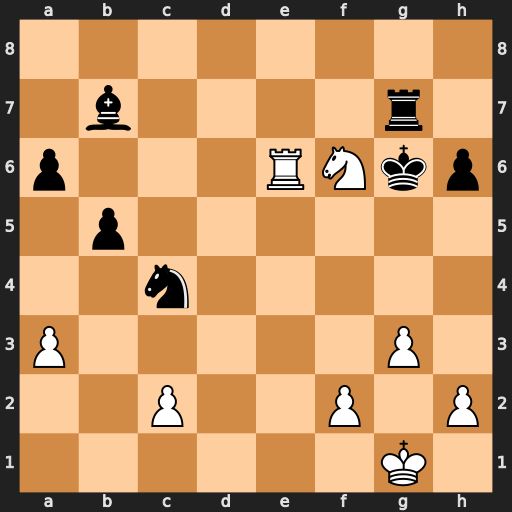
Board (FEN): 8/1b4r1/p3RNkp/1p6/2n5/P5P1/2P2P1P/6K1
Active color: w
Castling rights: -
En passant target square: -
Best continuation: Ne8+ Kf7 Nxg7